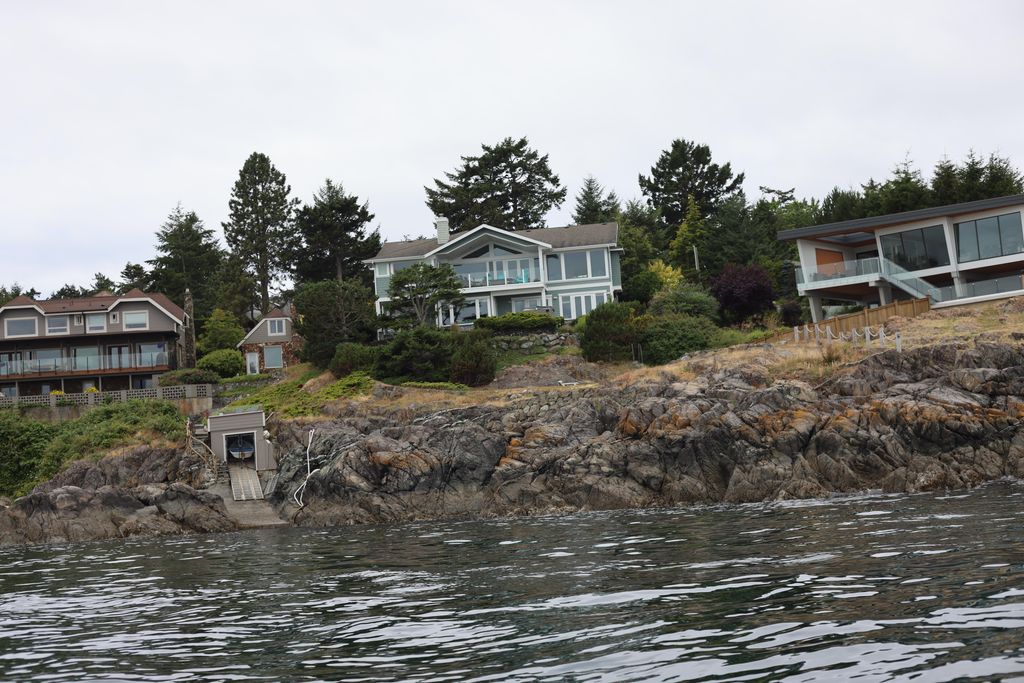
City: victoria